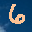
Label: 6